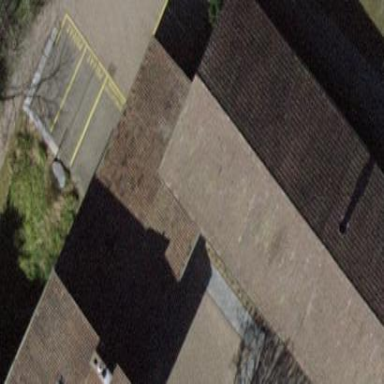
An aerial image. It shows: View of roof of building.